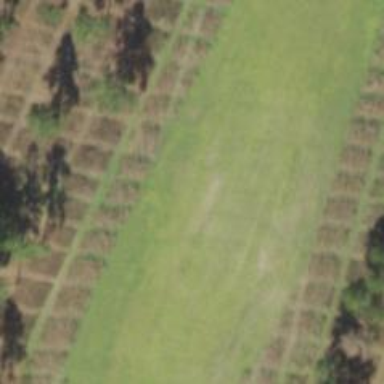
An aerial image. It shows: Orchard.